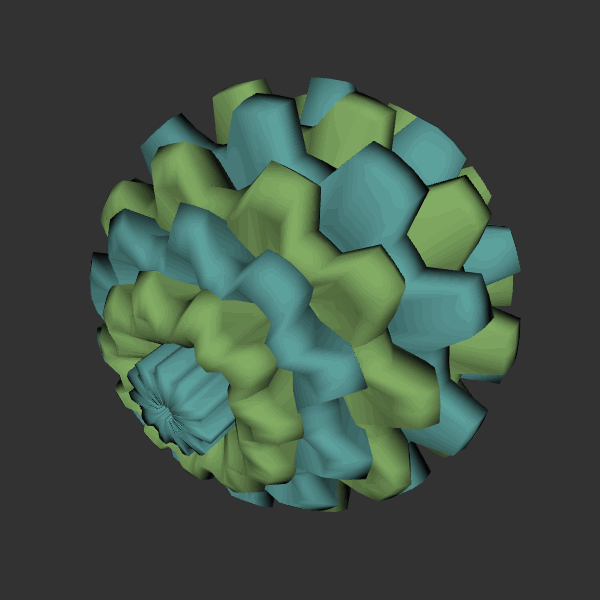
Background: dark